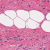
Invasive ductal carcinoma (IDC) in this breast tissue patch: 0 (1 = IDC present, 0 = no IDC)